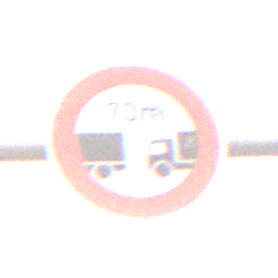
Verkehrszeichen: VerbotUnterschreitenMindestabstand
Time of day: SunriseSunset
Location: Outdoor (Nature)
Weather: Clear
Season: NotSpecified
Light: Natural